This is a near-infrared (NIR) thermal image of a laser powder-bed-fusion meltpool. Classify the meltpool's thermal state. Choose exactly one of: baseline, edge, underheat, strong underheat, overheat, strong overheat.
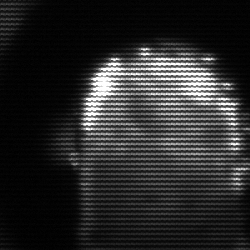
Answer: baseline